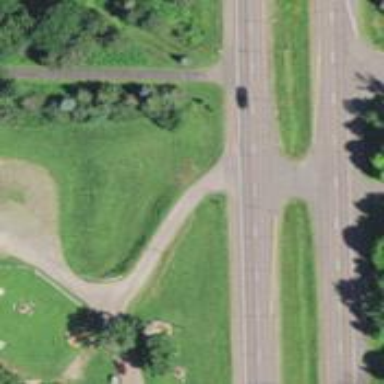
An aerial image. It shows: Secondary road with asphalt surface.